Field crop: maize
Growth stage: 1
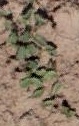
Species: convolvulus